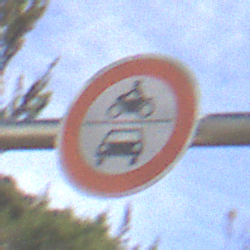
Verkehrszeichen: VerbotKraftfahrzeuge
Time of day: MorningAfternoon
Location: Outdoor (RoadRail)
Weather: PartlyCloudy
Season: NotSpecified
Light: Natural